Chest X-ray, PA view. Patient: 22 years old, sex M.
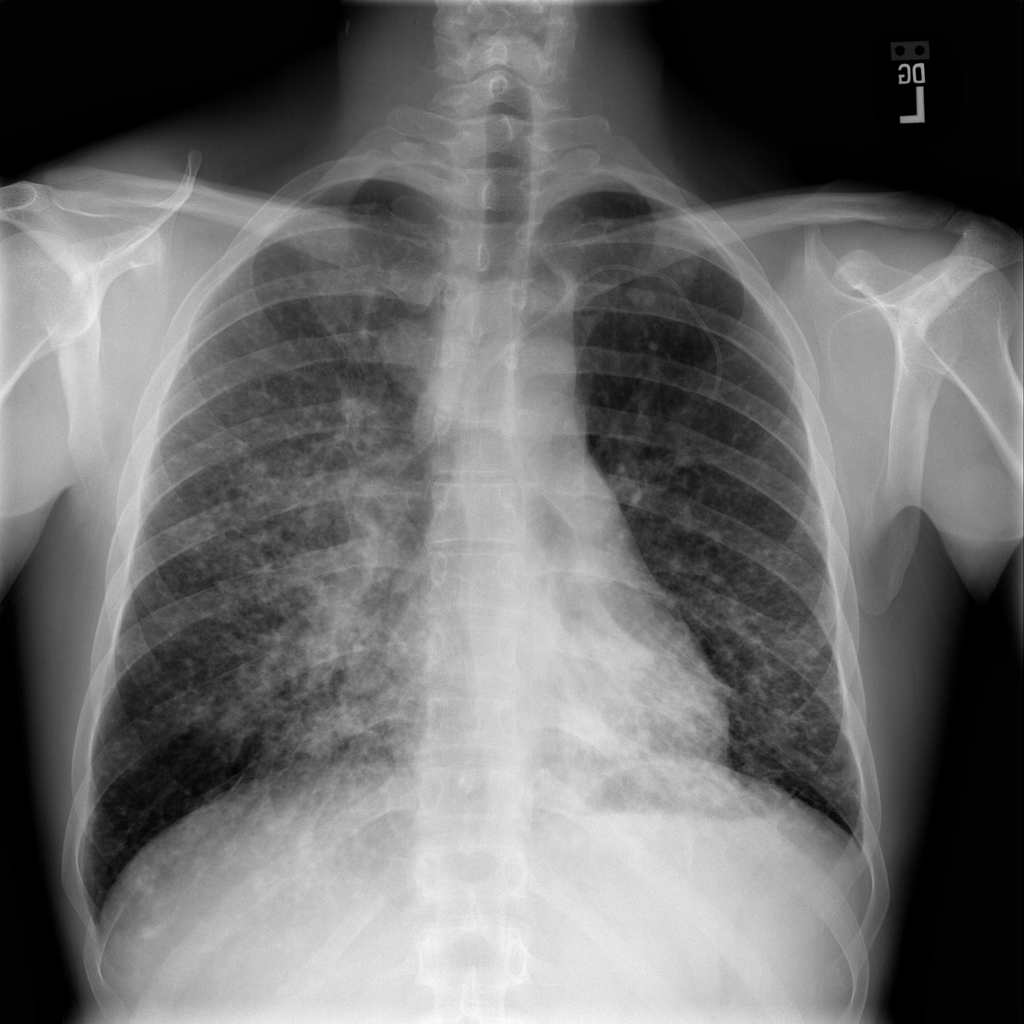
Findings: Infiltration, Nodule